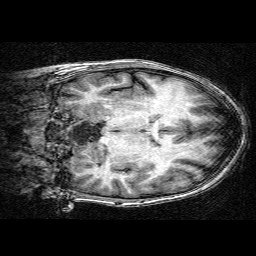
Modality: T1w
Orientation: coronal
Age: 9
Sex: female
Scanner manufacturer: siemens
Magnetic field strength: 3 T
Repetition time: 2.3 s
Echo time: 0.00336 s